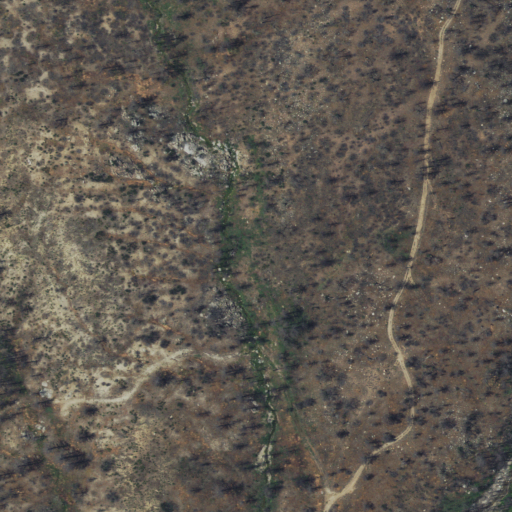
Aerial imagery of valley in California named May Valley containing grassland and shrub